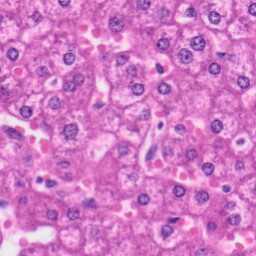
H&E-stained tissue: Liver